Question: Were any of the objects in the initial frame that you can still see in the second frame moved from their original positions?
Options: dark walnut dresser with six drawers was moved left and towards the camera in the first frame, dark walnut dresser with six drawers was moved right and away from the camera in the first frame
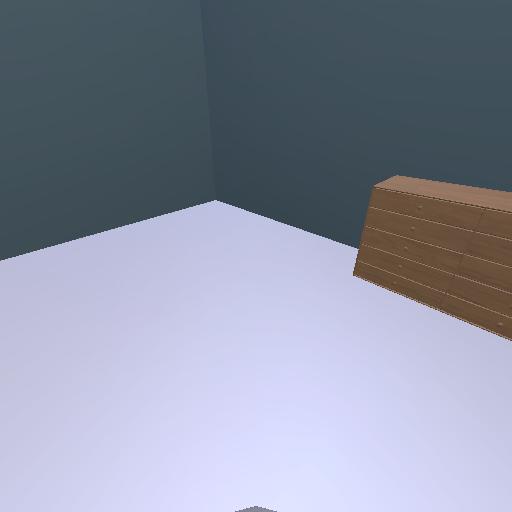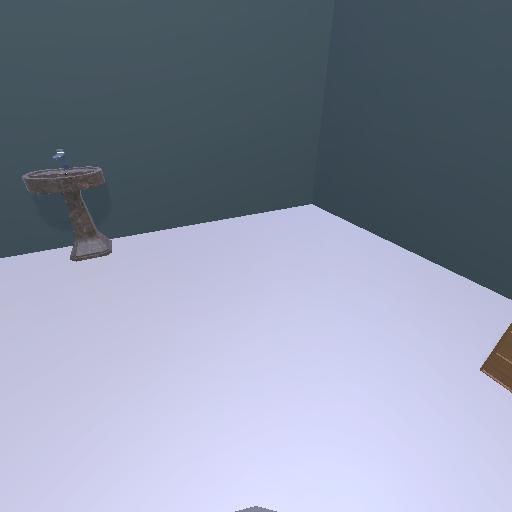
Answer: dark walnut dresser with six drawers was moved left and towards the camera in the first frame